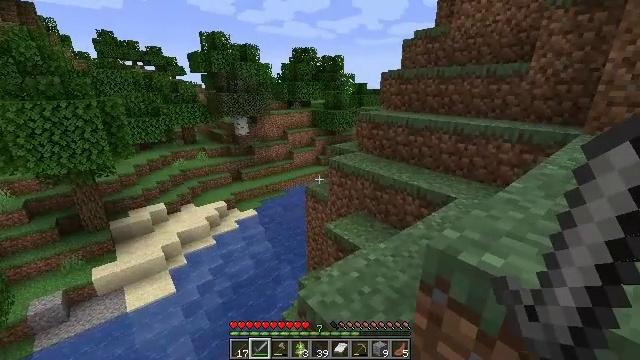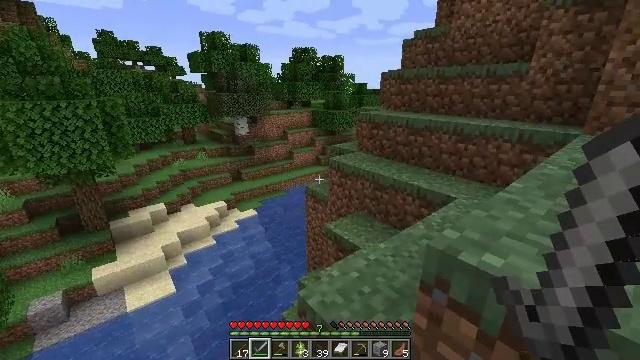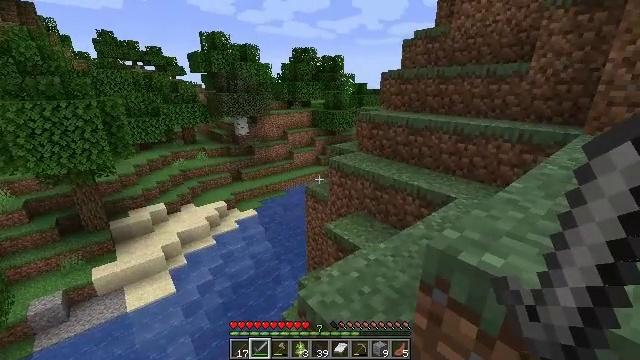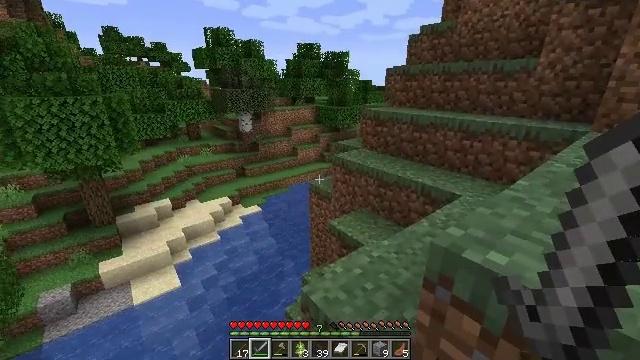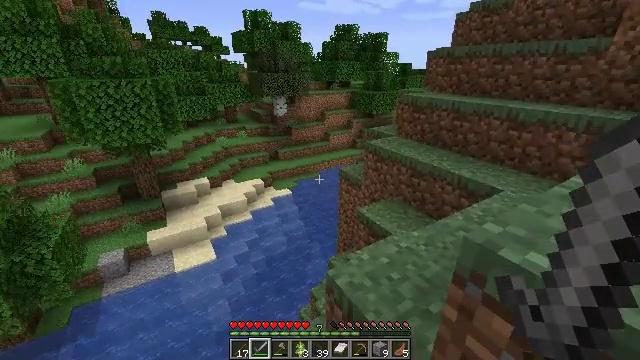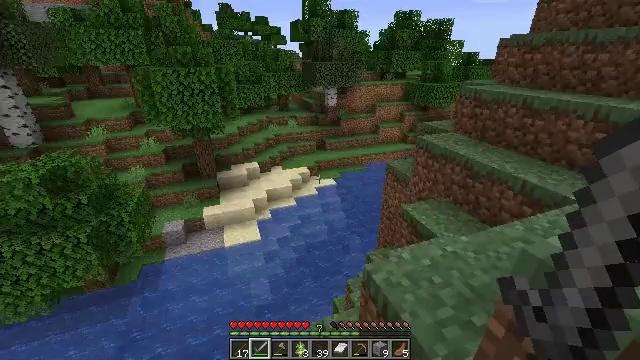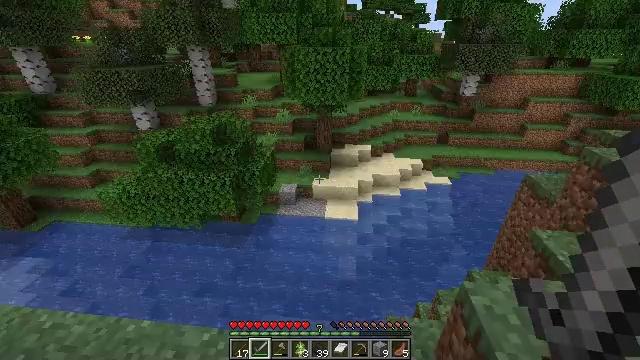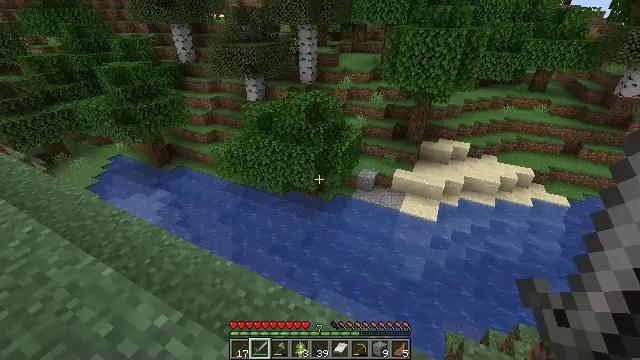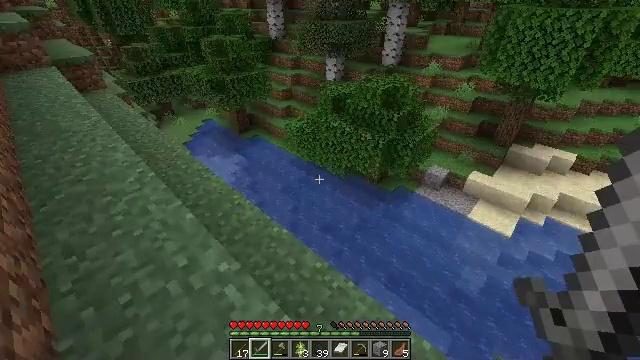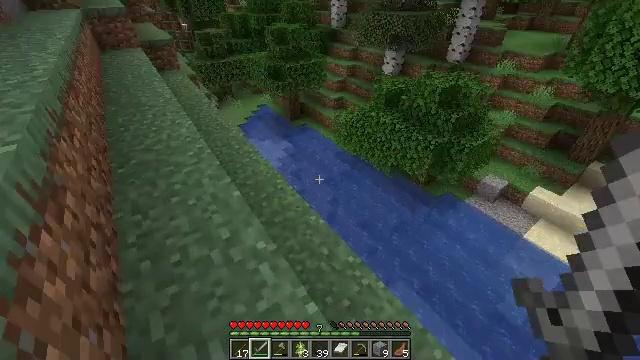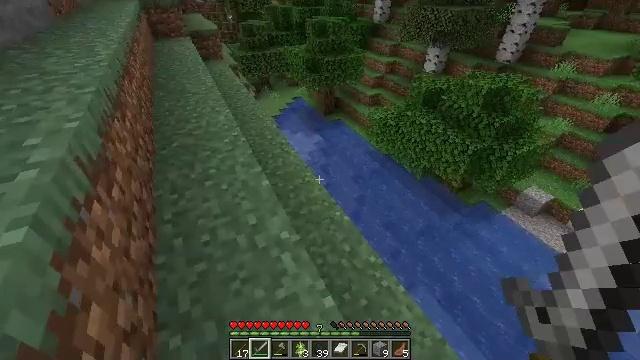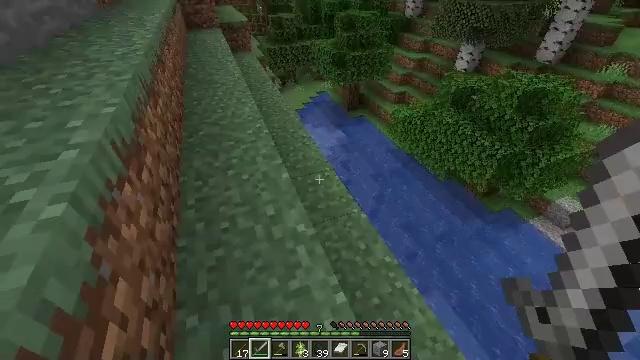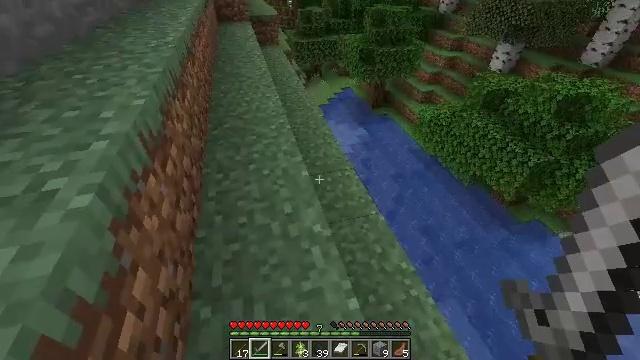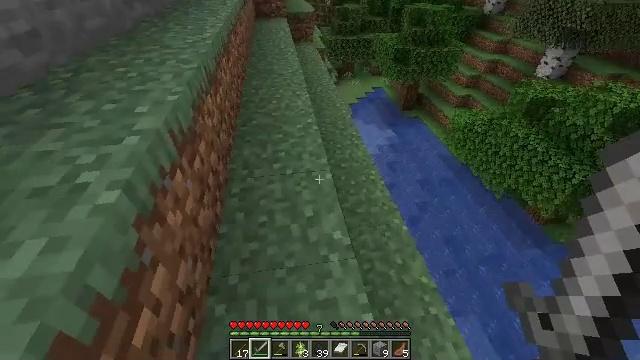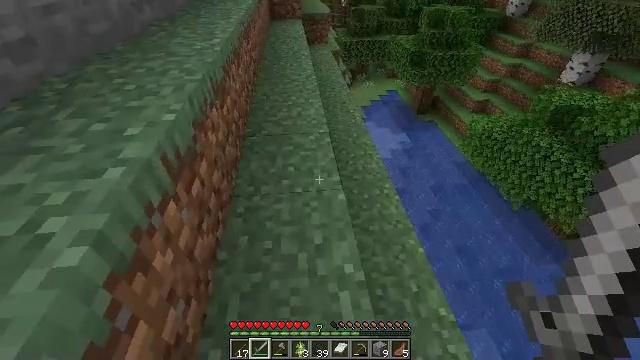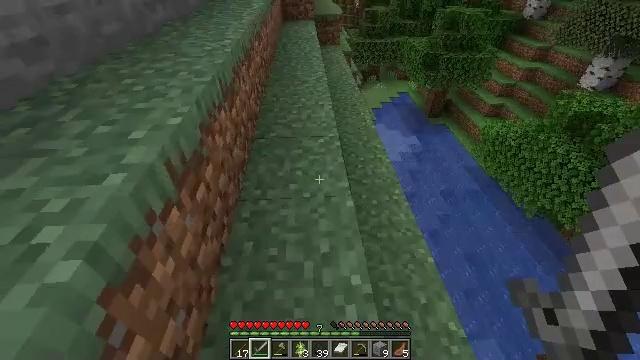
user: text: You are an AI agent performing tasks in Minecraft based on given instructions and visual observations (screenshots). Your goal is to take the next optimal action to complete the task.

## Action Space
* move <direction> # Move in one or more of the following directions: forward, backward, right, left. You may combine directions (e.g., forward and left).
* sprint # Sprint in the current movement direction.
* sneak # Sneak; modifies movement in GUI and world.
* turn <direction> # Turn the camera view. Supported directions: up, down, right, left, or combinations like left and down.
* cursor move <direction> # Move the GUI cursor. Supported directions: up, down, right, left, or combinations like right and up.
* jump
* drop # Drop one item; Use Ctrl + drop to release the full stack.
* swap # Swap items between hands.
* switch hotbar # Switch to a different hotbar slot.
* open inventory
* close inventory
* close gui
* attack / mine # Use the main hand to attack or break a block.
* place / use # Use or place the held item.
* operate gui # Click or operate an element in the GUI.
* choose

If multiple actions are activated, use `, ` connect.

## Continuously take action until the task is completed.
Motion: motion action
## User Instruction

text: Break oak leaves from the trees.
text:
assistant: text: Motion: no_op
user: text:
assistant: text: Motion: no_op
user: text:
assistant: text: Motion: no_op
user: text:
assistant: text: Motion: turn left and down
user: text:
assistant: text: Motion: turn left and down
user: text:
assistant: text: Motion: turn left and down
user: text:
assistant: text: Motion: turn left and down
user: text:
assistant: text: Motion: turn left and down
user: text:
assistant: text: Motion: turn left and down
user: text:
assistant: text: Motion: turn left and down
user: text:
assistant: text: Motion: turn left and down
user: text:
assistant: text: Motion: move forward, turn left
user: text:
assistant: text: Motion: move forward, turn left
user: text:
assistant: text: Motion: move forward, turn left
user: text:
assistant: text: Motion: move forward, turn left
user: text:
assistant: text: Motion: move forward
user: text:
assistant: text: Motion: move forward
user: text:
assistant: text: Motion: move forward, turn up
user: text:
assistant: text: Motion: move forward, turn right and up
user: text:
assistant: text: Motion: move forward, turn right and up
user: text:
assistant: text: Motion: move forward, turn right and up
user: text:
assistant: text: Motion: move forward, turn right and up
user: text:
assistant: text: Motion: move forward, turn up
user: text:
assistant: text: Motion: move forward, turn up
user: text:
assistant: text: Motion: move forward, turn up
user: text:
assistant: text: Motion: move forward
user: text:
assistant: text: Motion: move forward
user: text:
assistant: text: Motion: move forward
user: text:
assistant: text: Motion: move forward
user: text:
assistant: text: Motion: move forward